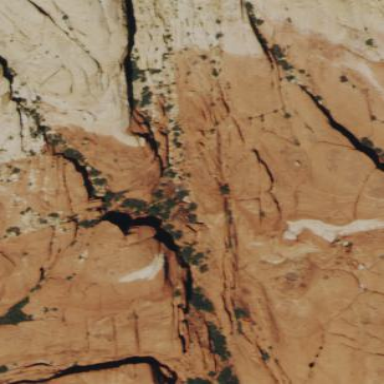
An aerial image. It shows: Red cliff in the natural landscape.